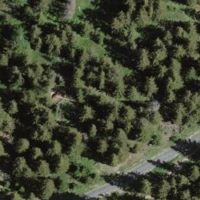
EUNIS habitat code: 43
Species observed at this site:
Knautia arvensis